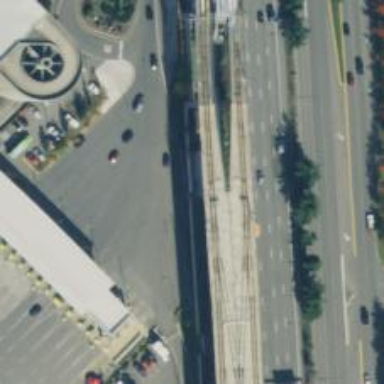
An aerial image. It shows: Bridge for light rail electrified with contact line.